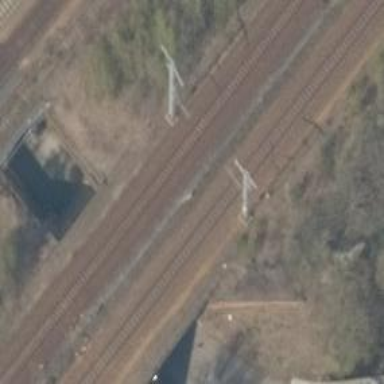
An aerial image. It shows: Bridge over railway with electrified contact lines.